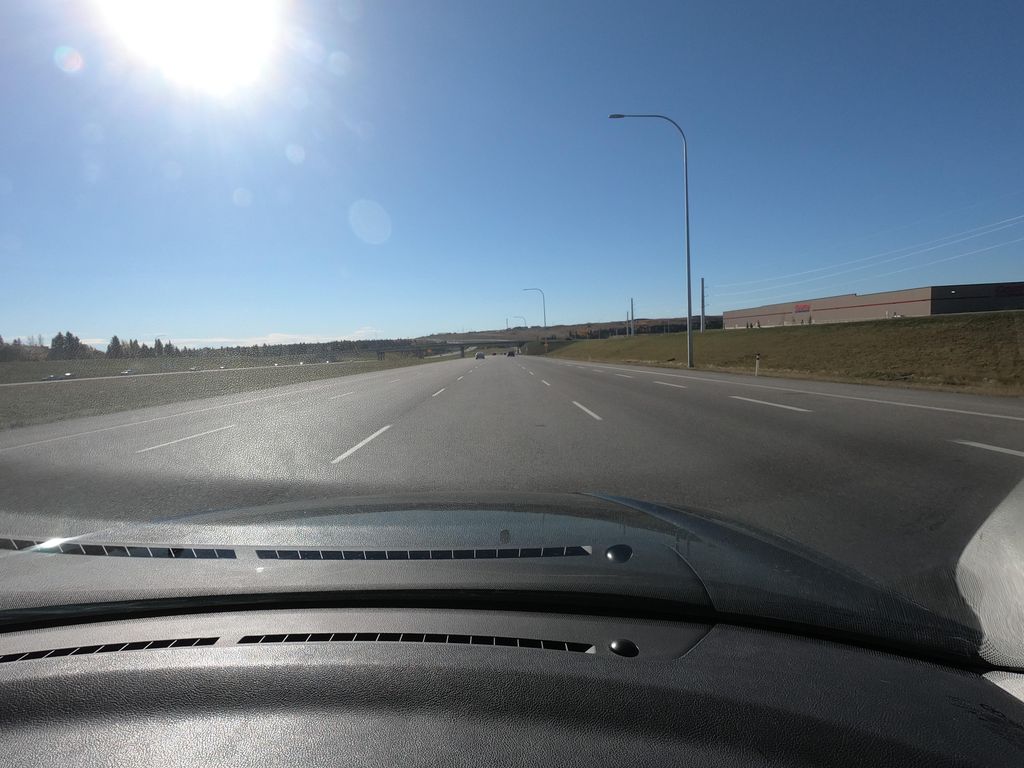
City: calgary